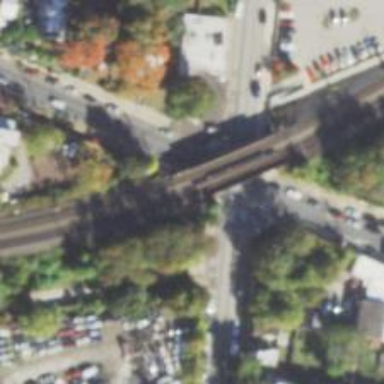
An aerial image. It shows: Bridge over railway line.